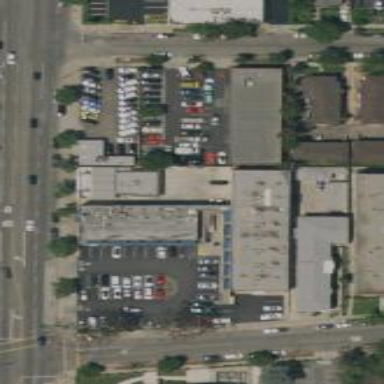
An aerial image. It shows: Retail building.